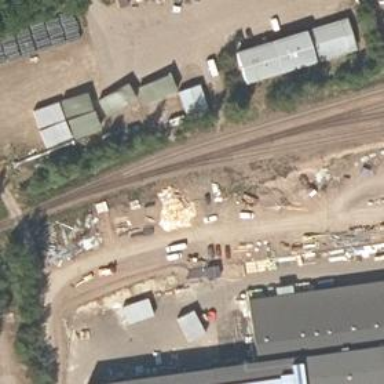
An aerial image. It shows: Railway spur service.